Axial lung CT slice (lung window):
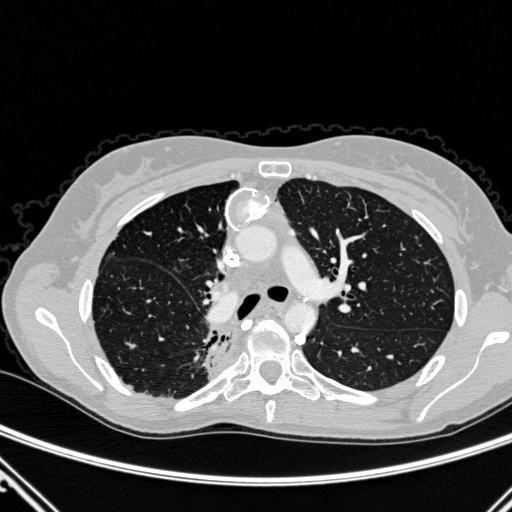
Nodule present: no